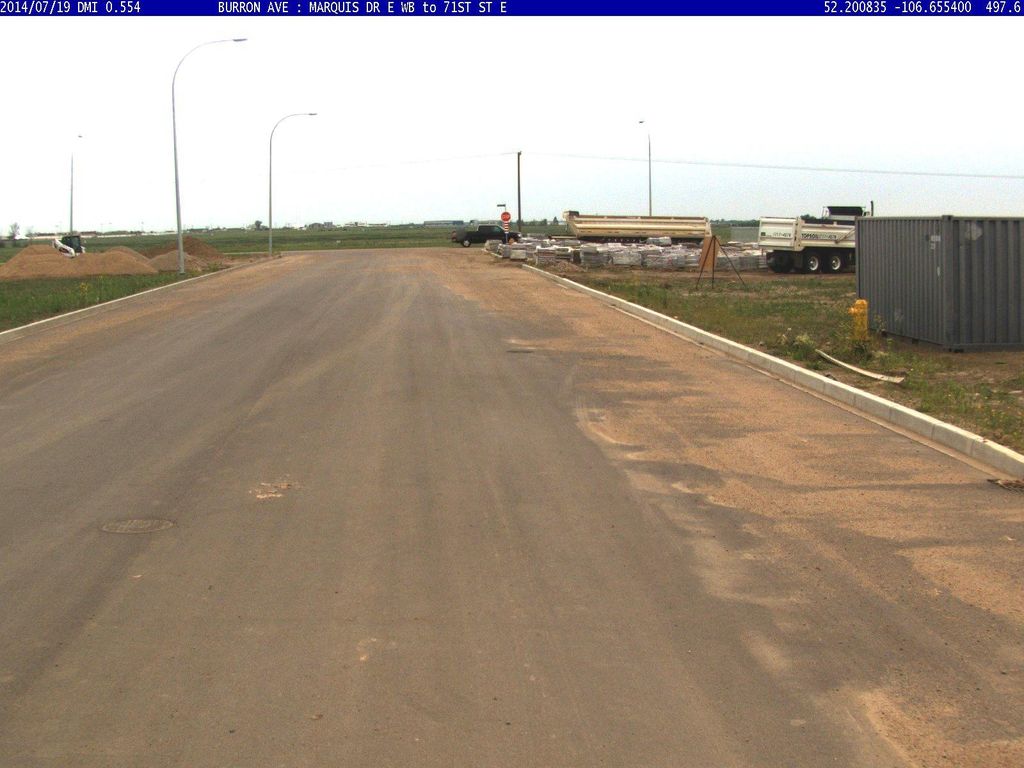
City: saskatoon